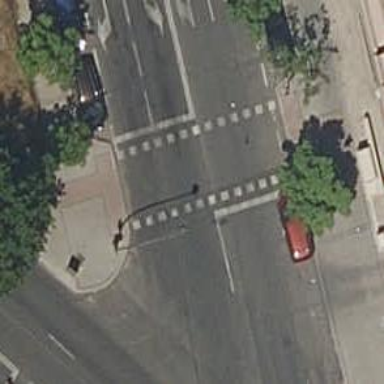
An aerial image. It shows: Traffic signals at road crossing.